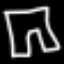
Label: pants